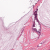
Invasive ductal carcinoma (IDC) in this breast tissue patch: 0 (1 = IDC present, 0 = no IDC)